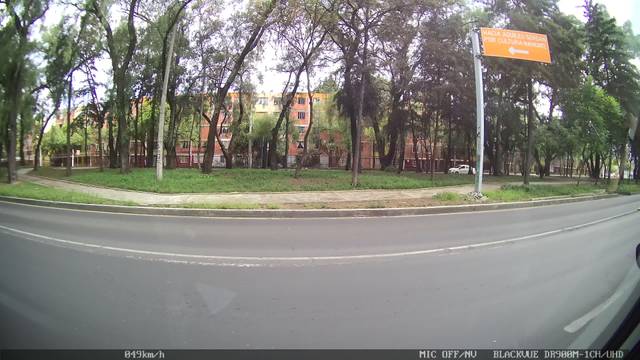
Region: Mexico
Coordinates: 19.512, -99.196